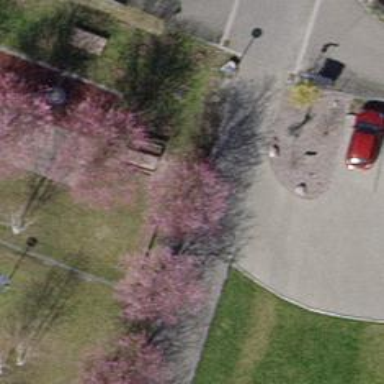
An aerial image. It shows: Bollard barrier.